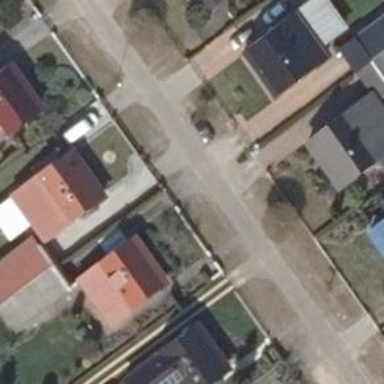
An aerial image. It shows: Footway.